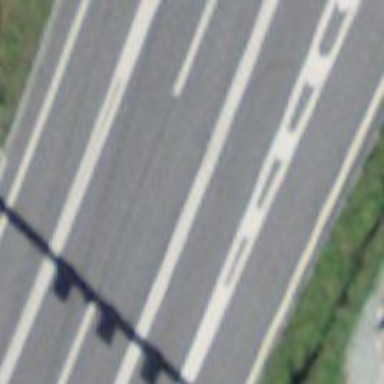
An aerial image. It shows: Trunk link road with asphalt surface.